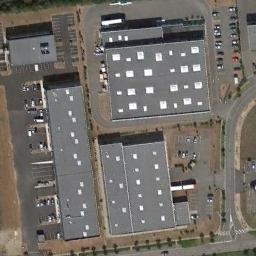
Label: industrial_area